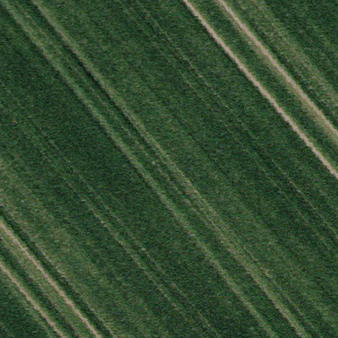
Label: other